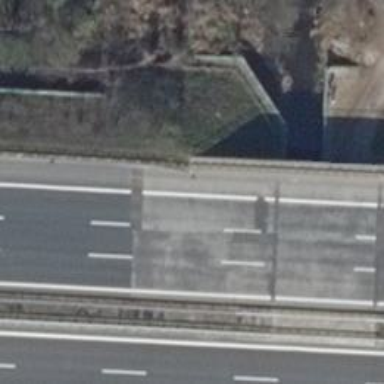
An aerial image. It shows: Motorway bridge with asphalt surface.